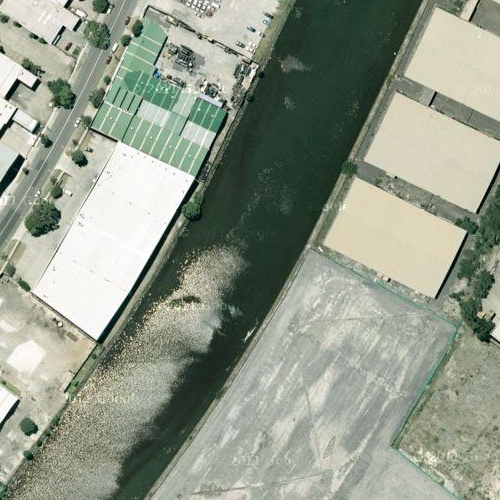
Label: sydney